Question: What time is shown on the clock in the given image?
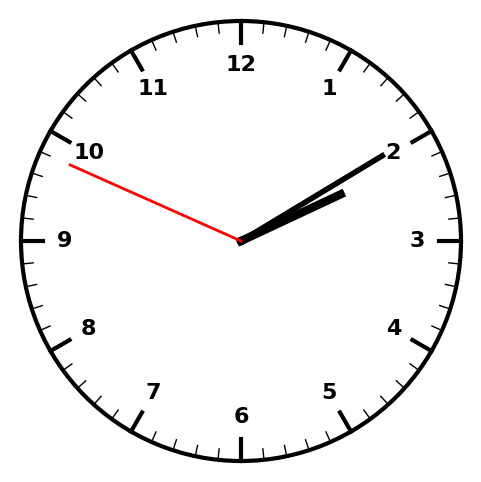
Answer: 02:09:49